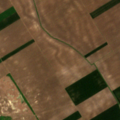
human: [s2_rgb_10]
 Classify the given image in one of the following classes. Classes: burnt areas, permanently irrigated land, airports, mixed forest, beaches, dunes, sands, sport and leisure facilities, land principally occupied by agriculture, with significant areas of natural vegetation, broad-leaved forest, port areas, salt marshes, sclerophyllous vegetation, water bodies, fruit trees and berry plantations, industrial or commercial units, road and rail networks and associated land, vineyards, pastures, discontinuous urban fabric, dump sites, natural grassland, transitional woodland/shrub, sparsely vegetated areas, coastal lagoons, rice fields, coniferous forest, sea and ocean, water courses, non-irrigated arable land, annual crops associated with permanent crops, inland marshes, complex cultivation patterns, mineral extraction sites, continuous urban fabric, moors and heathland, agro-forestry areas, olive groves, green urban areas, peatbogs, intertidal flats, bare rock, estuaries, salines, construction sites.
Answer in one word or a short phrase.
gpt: non-irrigated arable land, complex cultivation patterns